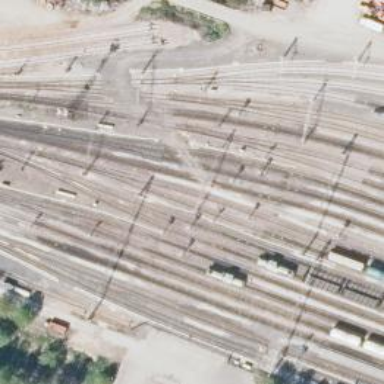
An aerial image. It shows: Railway signal.